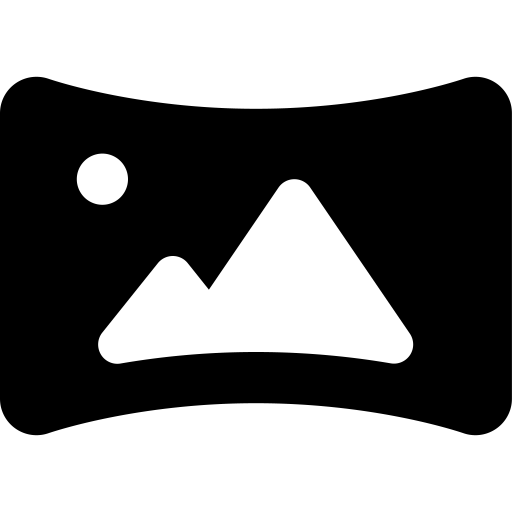
Tags: icon, FontAwesome, fa-icon, solid, panorama